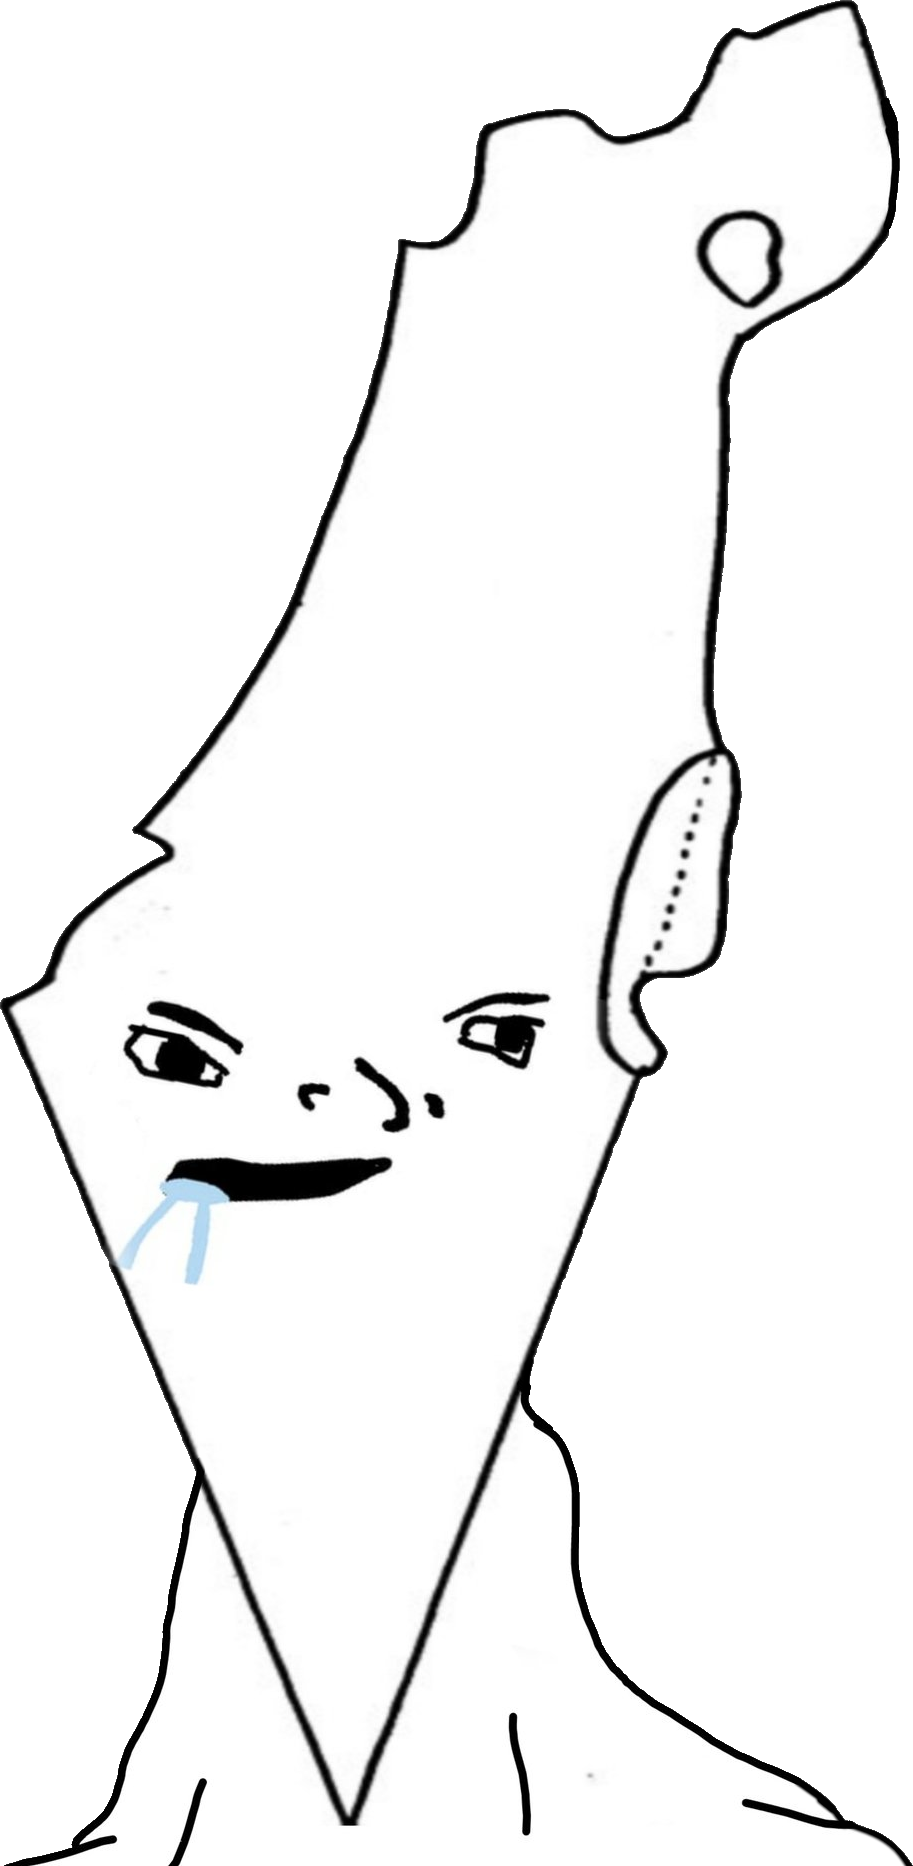
Label: 5_Brainlet